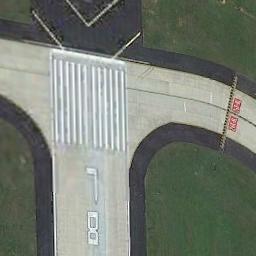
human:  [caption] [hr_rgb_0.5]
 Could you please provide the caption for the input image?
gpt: The runway has a threshold marking and the designation marking is 8L .

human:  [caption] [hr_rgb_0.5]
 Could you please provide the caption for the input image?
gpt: The grass is around the runway .

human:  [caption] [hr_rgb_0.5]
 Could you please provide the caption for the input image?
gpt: The runway is on the grass .

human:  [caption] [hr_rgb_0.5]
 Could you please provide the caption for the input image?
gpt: Next to the runway is a green lawn with white '8L' and short-line signs .

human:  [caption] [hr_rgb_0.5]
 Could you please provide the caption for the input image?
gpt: There are green lawns beside the runway .